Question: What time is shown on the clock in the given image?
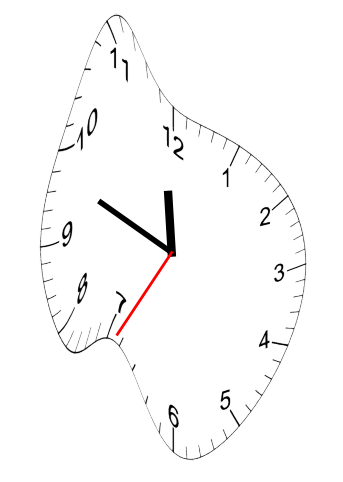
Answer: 11:48:35